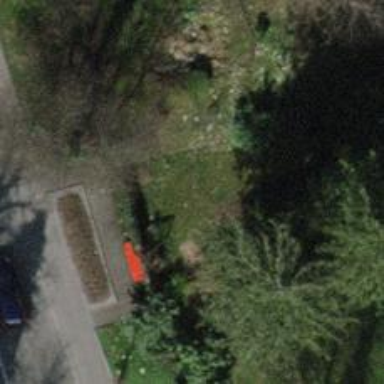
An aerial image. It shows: Red bench.